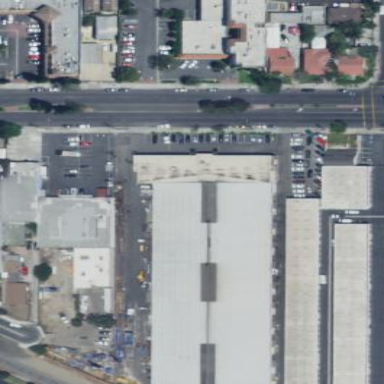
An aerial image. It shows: Industrial building.